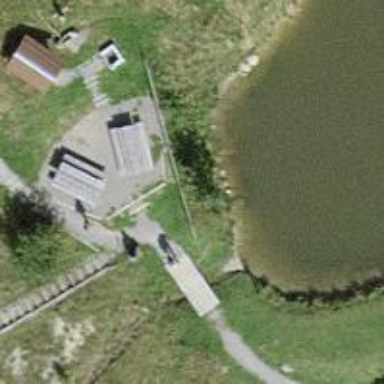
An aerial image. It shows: Picnic table located in leisure land area.